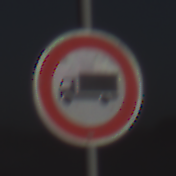
Verkehrszeichen: VerbotFuerKraftfahrzeugeUeberDreiKommaFuenfTonnen
Umgebung: Outdoor, Nature
Tageszeit: SunriseSunset
Wetter: Clear
Licht: Natural
Jahreszeit: NotSpecified
Kontrast: HighContrast